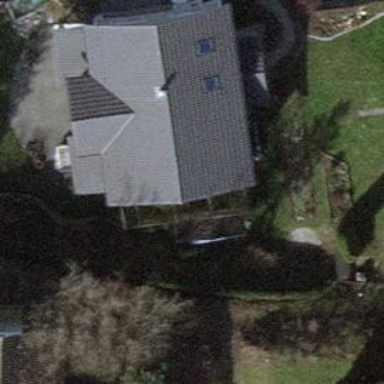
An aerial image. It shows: Building with gabled roof.